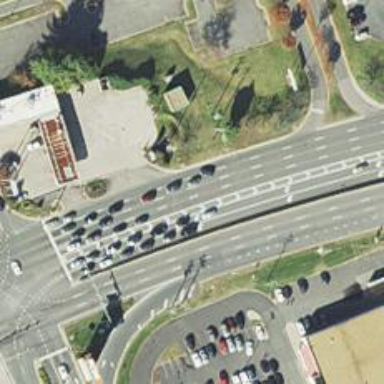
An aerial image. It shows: This image shows trunk highway that functions as expressway.